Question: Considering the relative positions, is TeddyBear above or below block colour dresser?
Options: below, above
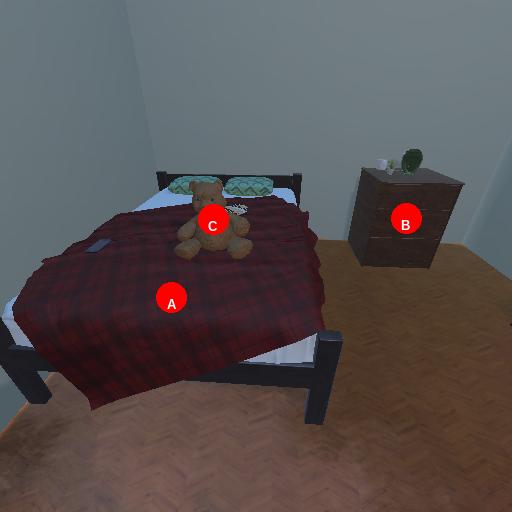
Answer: below